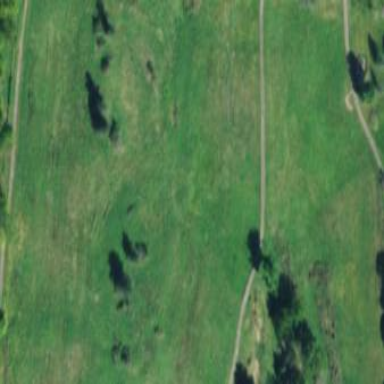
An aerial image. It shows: Golf fairway surrounded by grass.